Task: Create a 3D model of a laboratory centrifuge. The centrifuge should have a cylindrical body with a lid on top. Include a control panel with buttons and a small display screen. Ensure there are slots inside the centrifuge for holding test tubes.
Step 172:
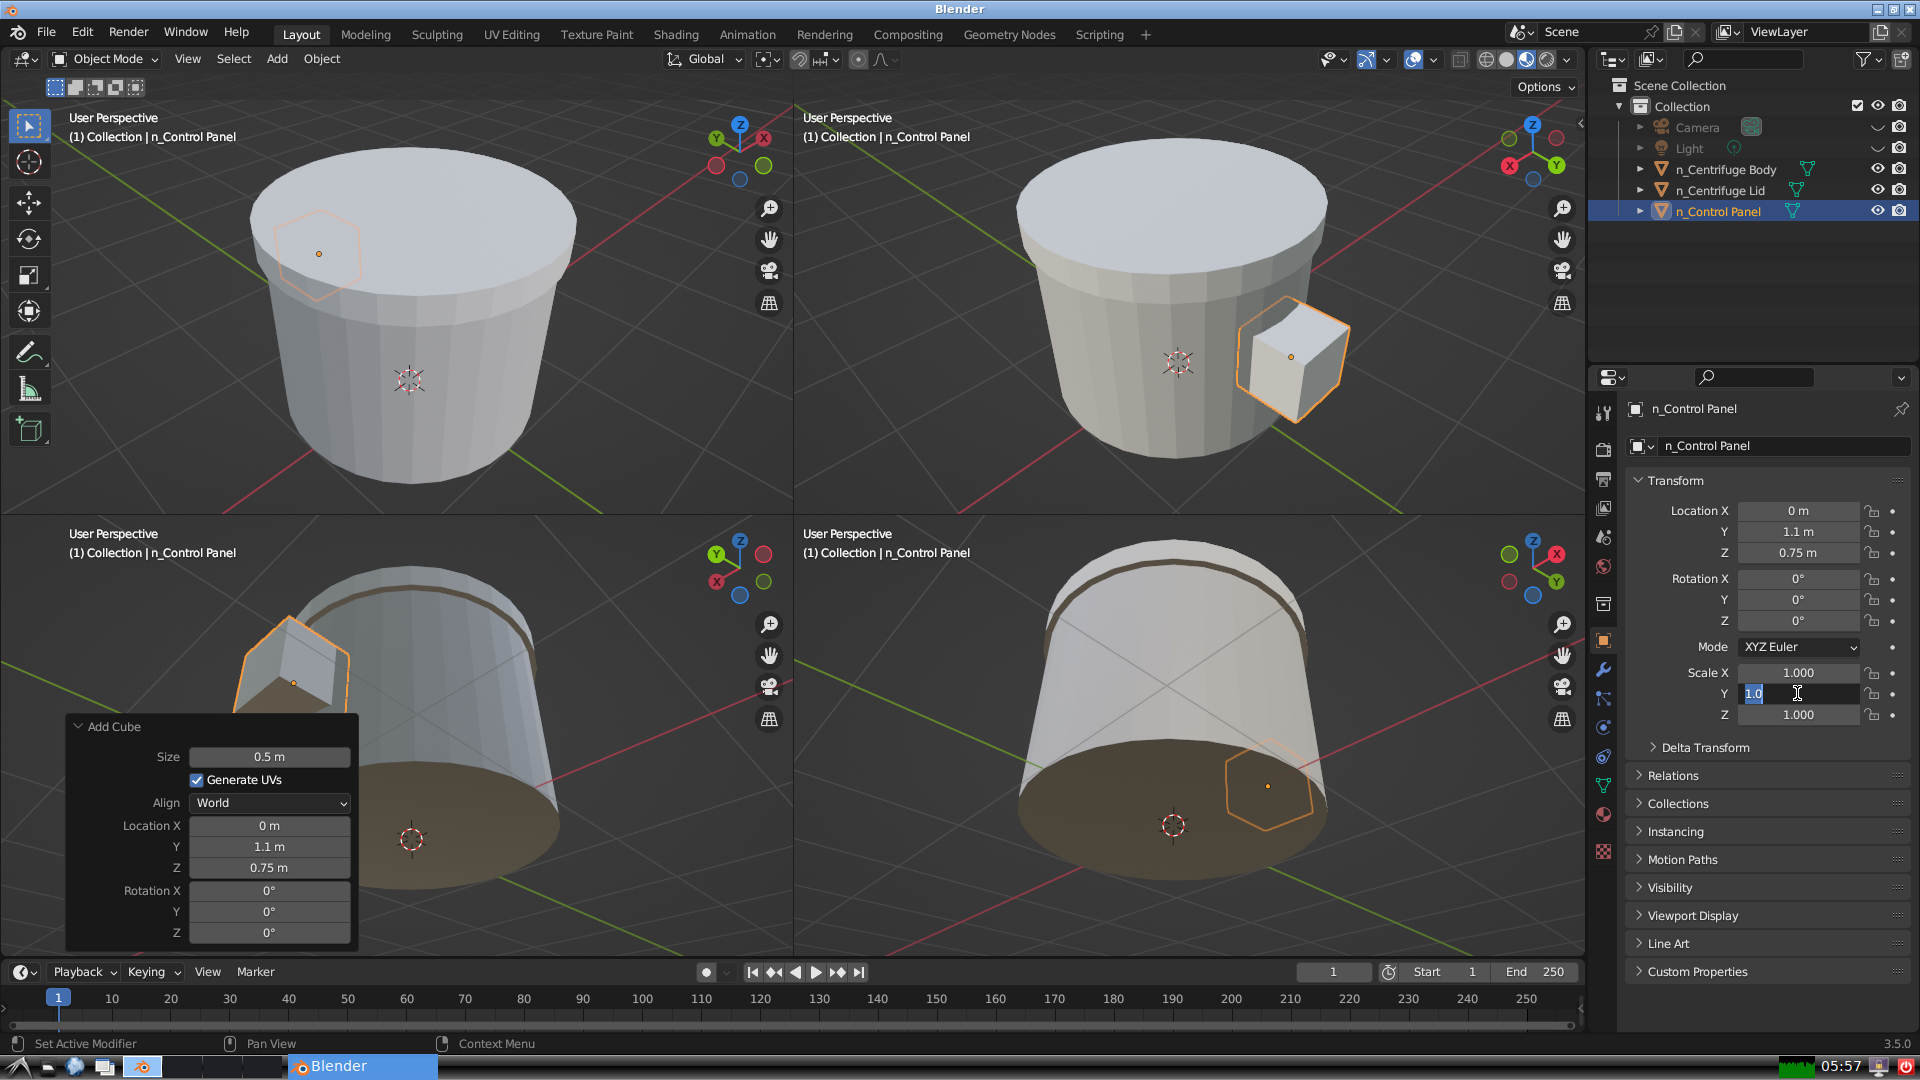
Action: input_text: 1.0